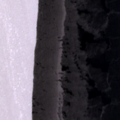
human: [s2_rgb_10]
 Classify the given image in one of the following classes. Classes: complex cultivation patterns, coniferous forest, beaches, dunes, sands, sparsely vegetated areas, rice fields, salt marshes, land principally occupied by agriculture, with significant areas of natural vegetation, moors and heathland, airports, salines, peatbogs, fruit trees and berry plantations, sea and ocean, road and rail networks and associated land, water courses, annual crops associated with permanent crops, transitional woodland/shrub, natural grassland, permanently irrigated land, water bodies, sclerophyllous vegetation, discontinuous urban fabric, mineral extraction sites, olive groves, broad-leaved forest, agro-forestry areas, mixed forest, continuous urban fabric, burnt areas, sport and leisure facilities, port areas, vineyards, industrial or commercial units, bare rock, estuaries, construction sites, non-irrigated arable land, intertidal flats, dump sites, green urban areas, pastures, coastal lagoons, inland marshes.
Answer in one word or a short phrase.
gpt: sea and ocean